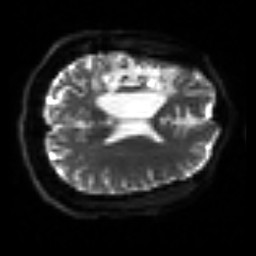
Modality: sbref
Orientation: axial
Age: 42
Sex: male
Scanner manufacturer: siemens
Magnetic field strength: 3 T
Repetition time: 3.2 s
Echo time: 0.081 s